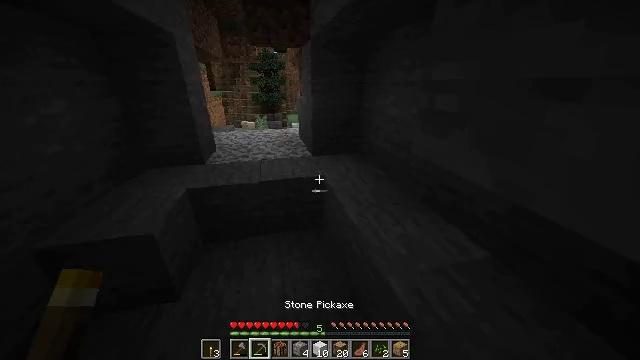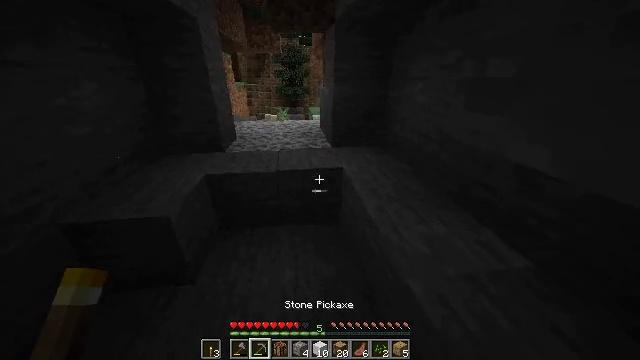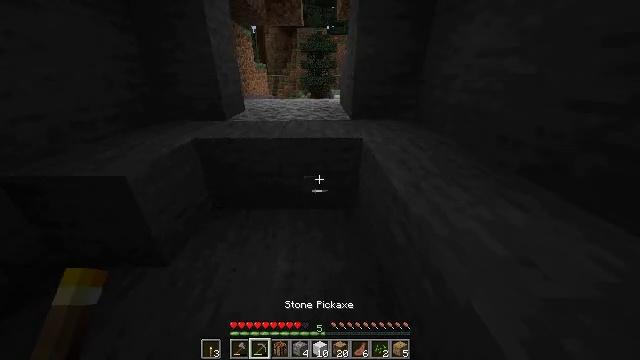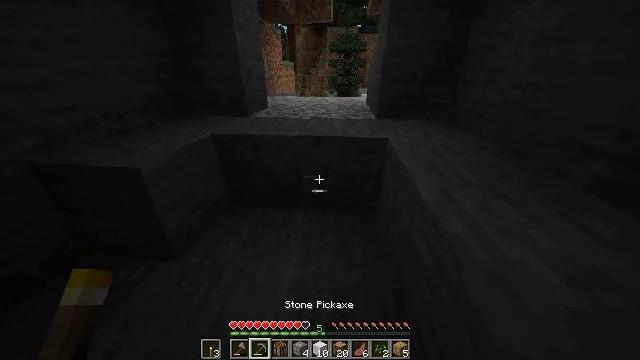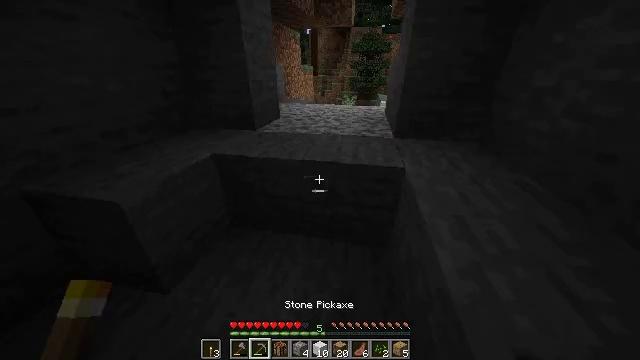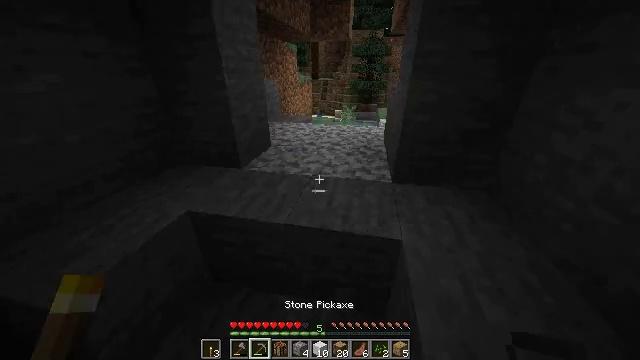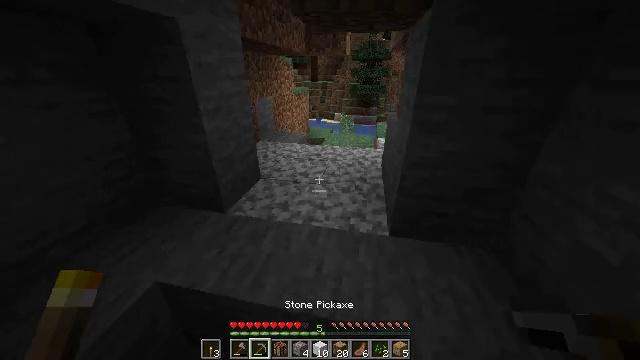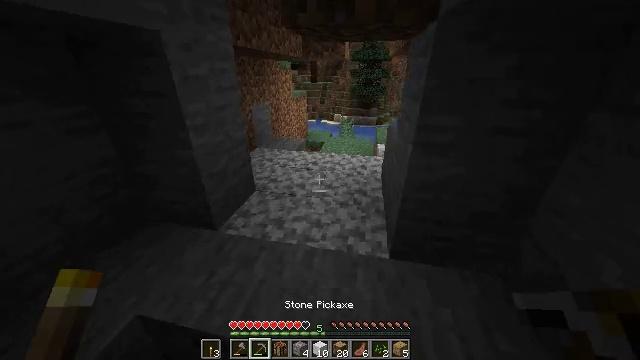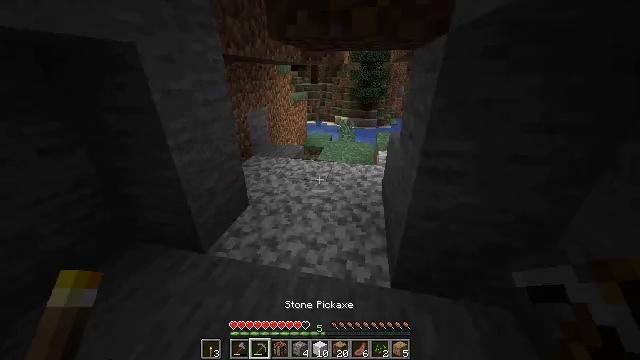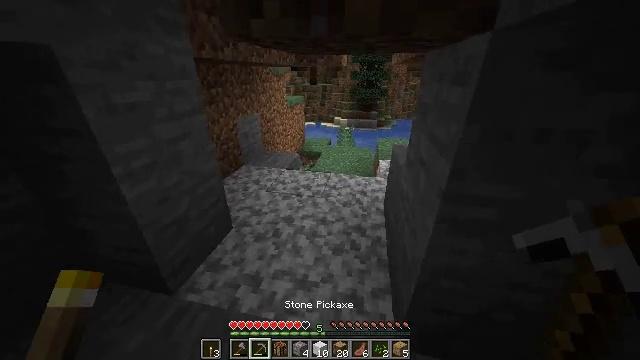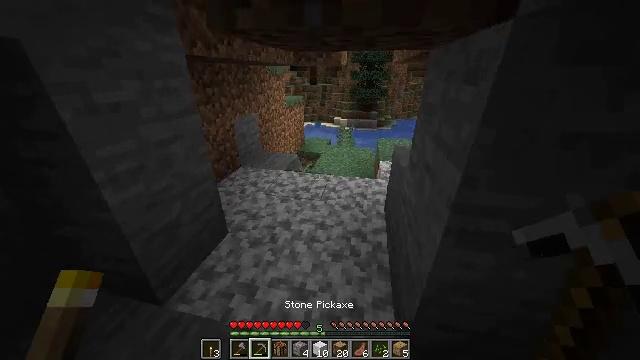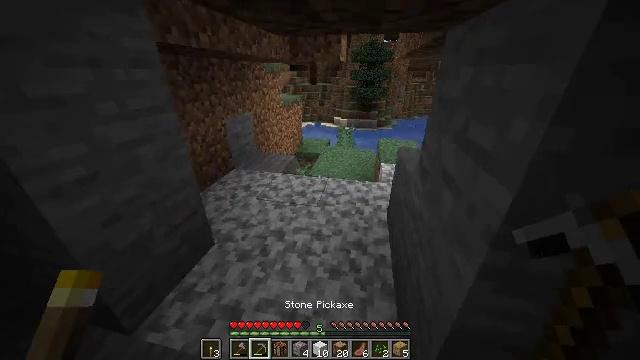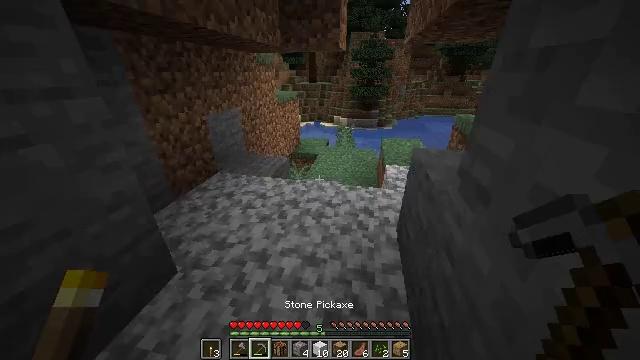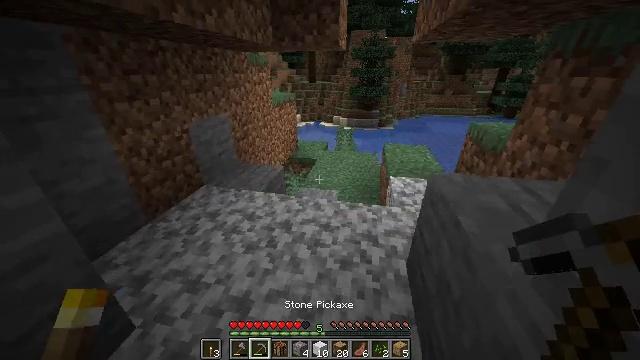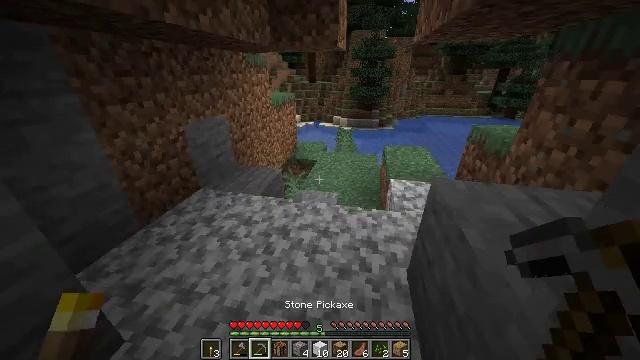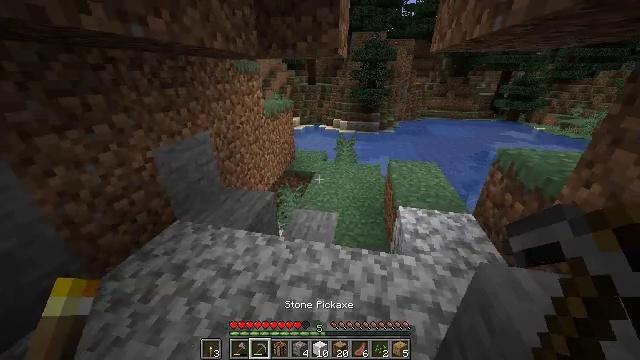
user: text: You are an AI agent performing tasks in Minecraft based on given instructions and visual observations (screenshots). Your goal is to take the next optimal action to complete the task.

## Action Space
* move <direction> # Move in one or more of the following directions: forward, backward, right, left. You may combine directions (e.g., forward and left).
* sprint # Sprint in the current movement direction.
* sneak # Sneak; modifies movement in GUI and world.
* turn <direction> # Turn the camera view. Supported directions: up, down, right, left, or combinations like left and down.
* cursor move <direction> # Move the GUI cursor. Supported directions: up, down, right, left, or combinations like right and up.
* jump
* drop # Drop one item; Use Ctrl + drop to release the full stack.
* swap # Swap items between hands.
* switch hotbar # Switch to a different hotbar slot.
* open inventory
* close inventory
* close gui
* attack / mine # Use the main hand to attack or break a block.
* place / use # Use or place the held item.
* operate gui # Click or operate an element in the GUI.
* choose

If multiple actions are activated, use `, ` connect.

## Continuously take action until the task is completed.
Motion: motion action
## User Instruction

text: Remove the large fern from the terrain.
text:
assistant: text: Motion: move forward, sprint, turn left and down, jump
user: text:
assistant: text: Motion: move forward, sprint, turn left and down, jump
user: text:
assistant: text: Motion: move forward, sprint, turn left, jump
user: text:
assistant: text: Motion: move forward, sprint, turn left, jump
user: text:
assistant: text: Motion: move forward, sprint, jump
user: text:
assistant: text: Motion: move forward, sprint, jump
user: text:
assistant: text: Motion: move forward, sprint, jump
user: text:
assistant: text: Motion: move forward, sprint, jump
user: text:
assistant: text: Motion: move forward, sprint, jump
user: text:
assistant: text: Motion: move forward, sprint, jump
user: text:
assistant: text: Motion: move forward, sprint, jump
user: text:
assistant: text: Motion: move forward, sprint, jump
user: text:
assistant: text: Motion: move forward, sprint, jump
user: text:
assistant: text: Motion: move forward, sprint, jump
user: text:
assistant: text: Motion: move forward, sprint, jump
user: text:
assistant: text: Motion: move forward, sprint, jump
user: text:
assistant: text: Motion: move forward, sprint, jump
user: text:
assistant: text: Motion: move forward, sprint, jump
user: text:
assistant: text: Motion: move forward, sprint, jump
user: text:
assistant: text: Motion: move forward, sprint, jump
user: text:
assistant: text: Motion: move forward, sprint, jump
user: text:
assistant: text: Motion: move forward, sprint, jump
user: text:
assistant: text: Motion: move forward, sprint, jump
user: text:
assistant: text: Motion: move forward, sprint, jump
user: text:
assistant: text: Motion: move forward, sprint, jump
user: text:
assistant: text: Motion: move forward, sprint, turn right and down, jump
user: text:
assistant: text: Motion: move forward, sprint, turn left and down, jump
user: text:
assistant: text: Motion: move forward, sprint, turn left and down
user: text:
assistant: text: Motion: move forward, turn left and down
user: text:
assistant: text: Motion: move forward and move right, turn left